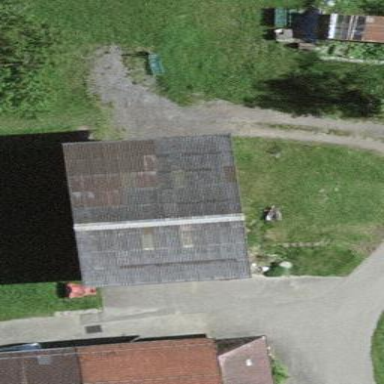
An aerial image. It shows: Shed.